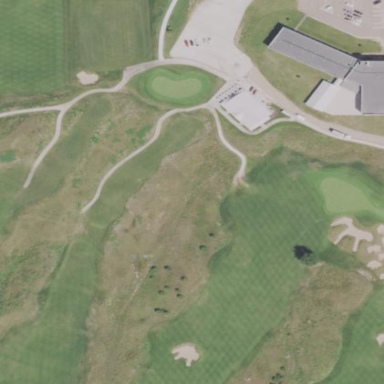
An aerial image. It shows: Grass area designated as golf tee.